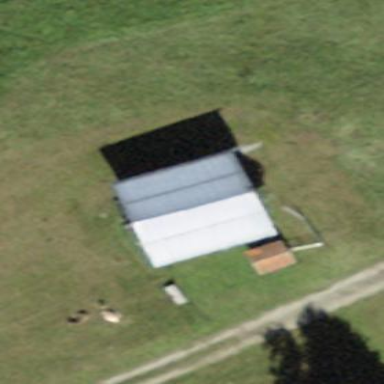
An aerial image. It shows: Shed building.